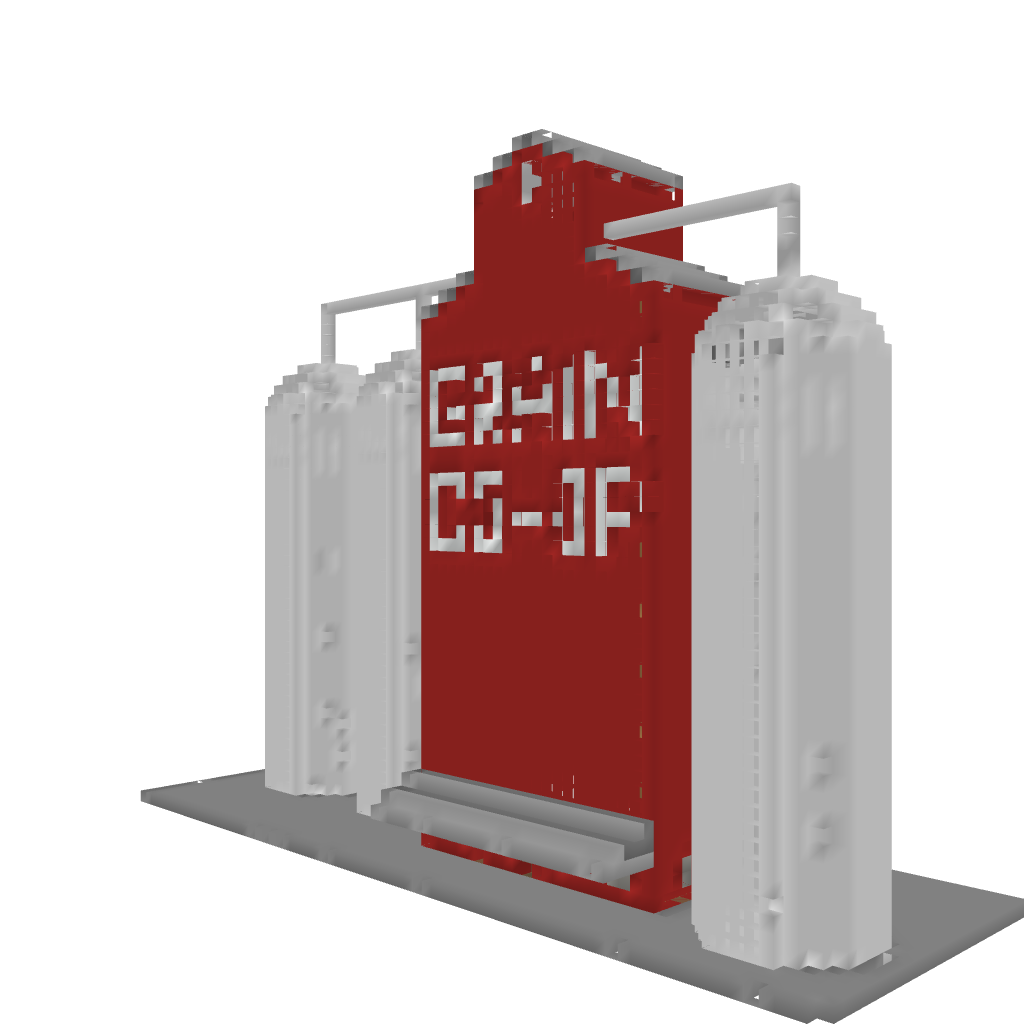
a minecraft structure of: Grain Elevator